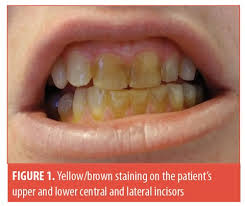
Condition: Tooth Discoloration